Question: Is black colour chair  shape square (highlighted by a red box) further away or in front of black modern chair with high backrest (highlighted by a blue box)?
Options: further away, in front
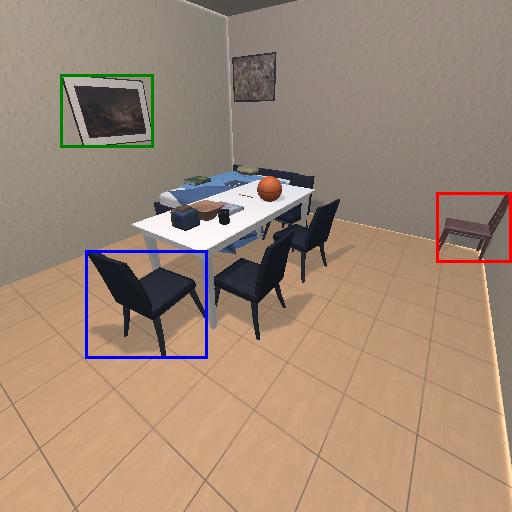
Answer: further away